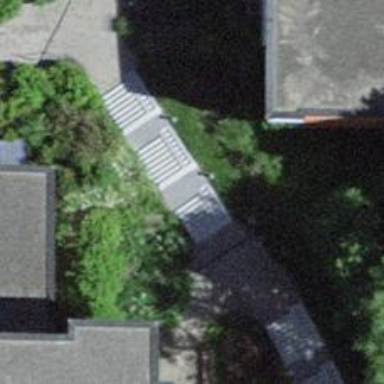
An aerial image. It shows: Steps made of paving stones.